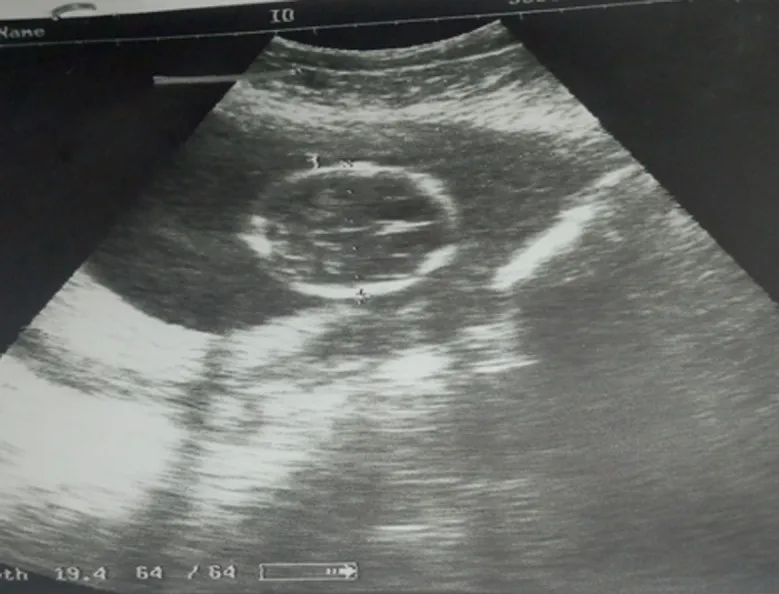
second ultrasound performed: gestational sac with thick wall without fetal anomaly or appendages; next to a non-gravid but globular uterus.
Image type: radiology (ultrasound)